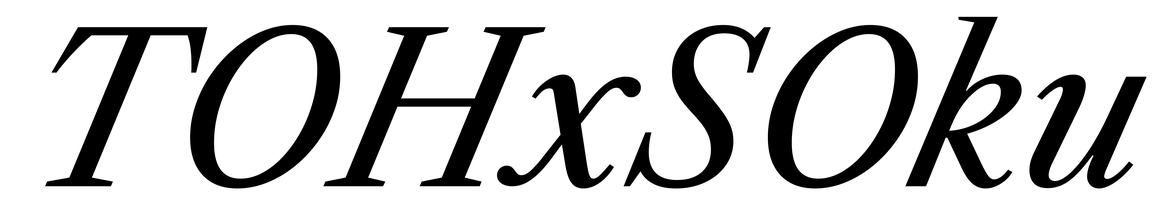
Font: LibreCaslonText-Italic_Italic